Question: I'm making a grapher by using eclipse and windowbuilder that gets an mathematical expression from the user(for example ADD(MUL(X,Y),Z) ) and at one point asks the user to designate one of its variables as time .
then the user will be asked to choose the starting point and the range of that variable. then the program will show a frame (and a panel) that has a jslider and a play button .when the user clicks the button the program should start drawing the expression .
It should look like a <URL> .
I have checked other questions about updating jsliders but they are usually about a music player slider or a slider that just changes with time(without the graphing part).
my question is specifically about the updating of slider( the intervals can be 1 )
but it would be great if you could also guide how can I make that playable slider that it could also be used for the graphing part.

this the code so far:
'''
package progGUI;
import java.awt.BorderLayout;
public class CanvasFrame extends JFrame {
private JPanel contentPane;
/**
* Launch the application.
*/
public static void main(String[] args) {
EventQueue.invokeLater(new Runnable() {
public void run() {
try {
CanvasFrame frame = new CanvasFrame();
frame.setVisible(true);
} catch (Exception e) {
e.printStackTrace();
}
}
});
}
/**
* Create the frame.
*/
public CanvasFrame() {
setTitle("Graph");
setDefaultCloseOperation(JFrame.EXIT_ON_CLOSE);
setBounds(100, 100, 700, 542);
contentPane = new JPanel();
contentPane.setBorder(new EmptyBorder(5, 5, 5, 5));
setContentPane(contentPane);
JSlider slider = new JSlider();
slider.setPaintLabels(true);
slider.setMinorTickSpacing(1);
slider.setMajorTickSpacing(5);
slider.setPaintTicks(true);
JLabel lblEnteredExpression = new JLabel("Entered Expression");
JLabel lblVaraibles = new JLabel("Variables");
JFormattedTextField formattedTextField = new JFormattedTextField();
JFormattedTextField formattedTextField_1 = new JFormattedTextField();
JPanel panel = new JPanel();
panel.setBackground(Color.WHITE);
JButton btnNewButton = new JButton("Play");
GroupLayout gl_contentPane = new GroupLayout(contentPane);
gl_contentPane.setHorizontalGroup(
gl_contentPane.createParallelGroup(Alignment.LEADING)
.addGroup(gl_contentPane.createSequentialGroup()
.addContainerGap()
.addGroup(gl_contentPane.createParallelGroup(Alignment.LEADING)
.addGroup(gl_contentPane.createSequentialGroup()
.addComponent(panel, GroupLayout.PREFERRED_SIZE, 453, GroupLayout.PREFERRED_SIZE)
.addPreferredGap(ComponentPlacement.RELATED, 51, Short.MAX_VALUE)
.addGroup(gl_contentPane.createParallelGroup(Alignment.LEADING)
.addComponent(lblEnteredExpression, Alignment.TRAILING)
.addComponent(lblVaraibles)
.addComponent(formattedTextField, GroupLayout.PREFERRED_SIZE, 119, GroupLayout.PREFERRED_SIZE)
.addComponent(formattedTextField_1, GroupLayout.PREFERRED_SIZE, 123, GroupLayout.PREFERRED_SIZE))
.addGap(57))
.addGroup(gl_contentPane.createSequentialGroup()
.addComponent(btnNewButton, GroupLayout.PREFERRED_SIZE, 87, GroupLayout.PREFERRED_SIZE)
.addPreferredGap(ComponentPlacement.RELATED)
.addComponent(slider, GroupLayout.PREFERRED_SIZE, 454, GroupLayout.PREFERRED_SIZE)
.addContainerGap())))
);
gl_contentPane.setVerticalGroup(
gl_contentPane.createParallelGroup(Alignment.TRAILING)
.addGroup(gl_contentPane.createSequentialGroup()
.addGap(18)
.addGroup(gl_contentPane.createParallelGroup(Alignment.LEADING)
.addGroup(gl_contentPane.createSequentialGroup()
.addComponent(lblEnteredExpression)
.addPreferredGap(ComponentPlacement.RELATED)
.addComponent(formattedTextField_1, GroupLayout.PREFERRED_SIZE, 22, GroupLayout.PREFERRED_SIZE)
.addPreferredGap(ComponentPlacement.UNRELATED)
.addComponent(lblVaraibles)
.addPreferredGap(ComponentPlacement.RELATED)
.addComponent(formattedTextField, GroupLayout.PREFERRED_SIZE, 20, GroupLayout.PREFERRED_SIZE))
.addComponent(panel, GroupLayout.PREFERRED_SIZE, 350, GroupLayout.PREFERRED_SIZE))
.addGroup(gl_contentPane.createParallelGroup(Alignment.LEADING)
.addGroup(gl_contentPane.createSequentialGroup()
.addGap(31)
.addComponent(btnNewButton))
.addGroup(gl_contentPane.createSequentialGroup()
.addGap(18)
.addComponent(slider, GroupLayout.PREFERRED_SIZE, GroupLayout.DEFAULT_SIZE, GroupLayout.PREFERRED_SIZE)))
.addGap(402))
);
contentPane.setLayout(gl_contentPane);
}
}
'''
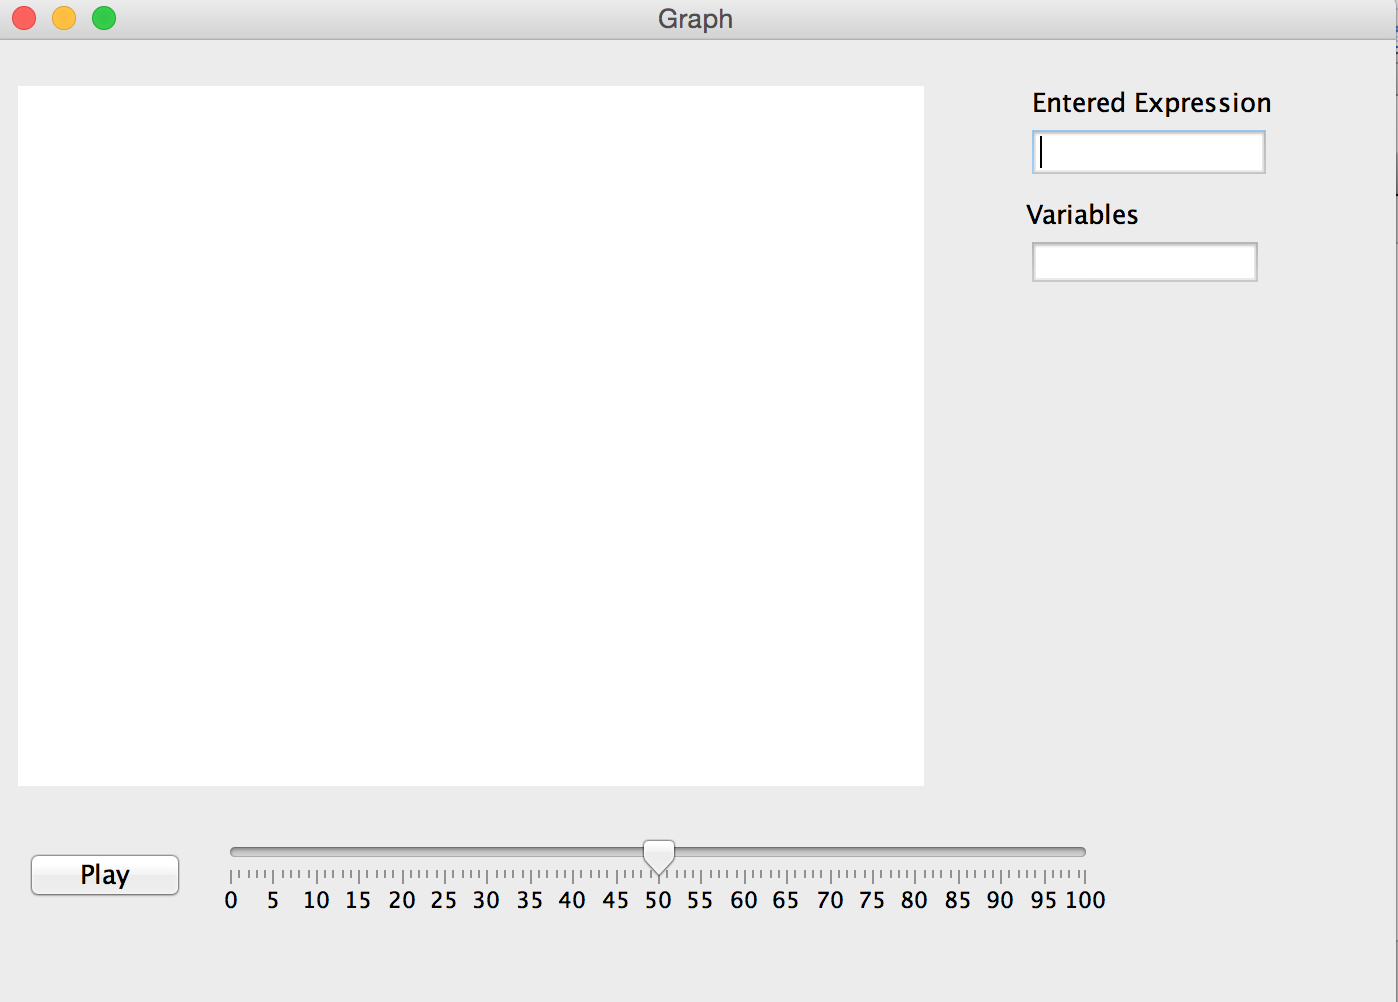
Answer: User a 'javax.swing.Timer' to schedule a periodical call back, which updates the 'JSlider''s value. Use a 'ChangeListener' attached to the 'JSlider' to drive the graph, for example...

'''
import java.awt.EventQueue;
import java.awt.event.ActionEvent;
import java.awt.event.ActionListener;
import javax.swing.JButton;
import javax.swing.JFrame;
import javax.swing.JPanel;
import javax.swing.JSlider;
import javax.swing.JTextField;
import javax.swing.Timer;
import javax.swing.UIManager;
import javax.swing.UnsupportedLookAndFeelException;
import javax.swing.event.ChangeEvent;
import javax.swing.event.ChangeListener;
public class Test {
public static void main(String[] args) {
new Test();
}
public Test() {
EventQueue.invokeLater(new Runnable() {
@Override
public void run() {
try {
UIManager.setLookAndFeel(UIManager.getSystemLookAndFeelClassName());
} catch (ClassNotFoundException | InstantiationException | IllegalAccessException | UnsupportedLookAndFeelException ex) {
ex.printStackTrace();
}
JFrame frame = new JFrame("Testing");
frame.setDefaultCloseOperation(JFrame.EXIT_ON_CLOSE);
frame.add(new TestPane());
frame.pack();
frame.setLocationRelativeTo(null);
frame.setVisible(true);
}
});
}
public class TestPane extends JPanel {
private Timer timer;
private JSlider slider;
private JButton button;
private JTextField field;
public TestPane() {
slider = new JSlider();
field = new JTextField(4);
button = new JButton(">");
add(slider);
add(button);
add(field);
slider.addChangeListener(new ChangeListener() {
@Override
public void stateChanged(ChangeEvent e) {
field.setText(Integer.toString(slider.getValue()));
}
});
slider.setValue(0);
button.addActionListener(new ActionListener() {
@Override
public void actionPerformed(ActionEvent e) {
if (timer.isRunning()) {
stopTheClock();
} else {
startTheClock();
}
}
});
timer = new Timer(500, new ActionListener() {
@Override
public void actionPerformed(ActionEvent e) {
int value = slider.getValue() + 1;
if (value >= slider.getMaximum()) {
stopTheClock();
} else {
slider.setValue(value);
}
}
});
}
protected void startTheClock() {
slider.setValue(0);
timer.start();
button.setText("[]");
}
protected void stopTheClock() {
timer.stop();
button.setText(">");
}
}
}
'''
See <URL> for more details